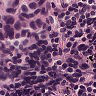
Metastatic tissue present: yes